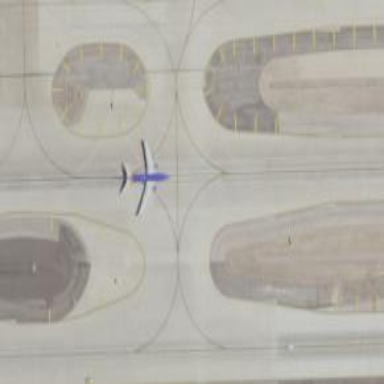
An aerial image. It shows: View of taxiway at the airport.